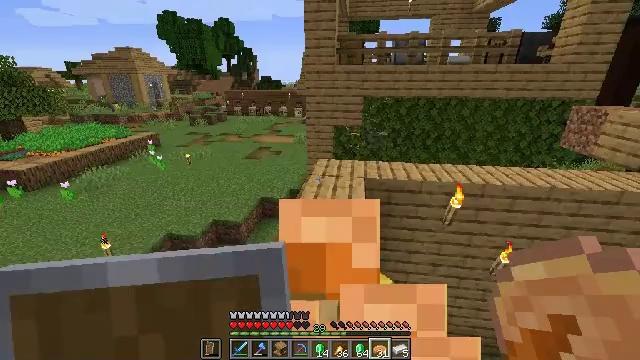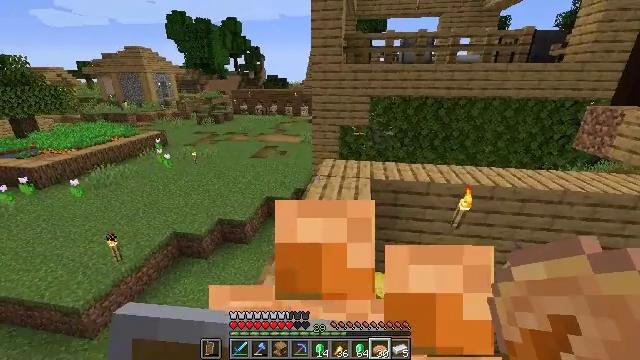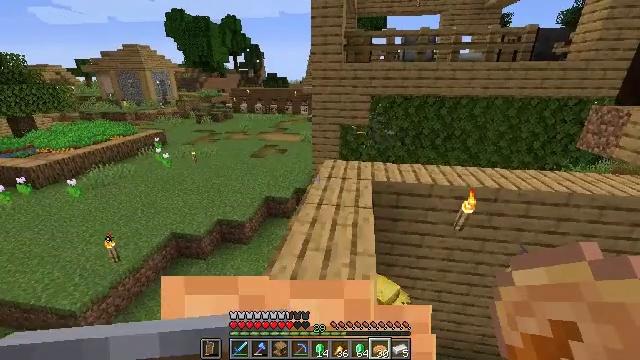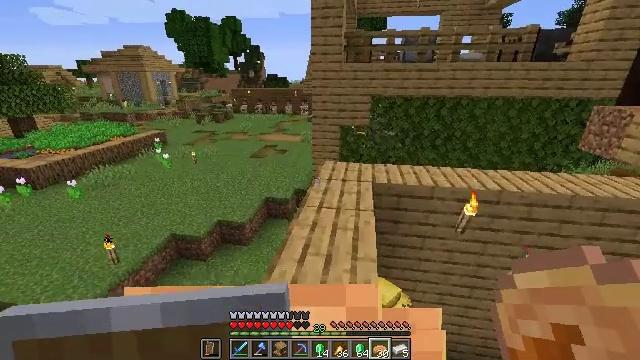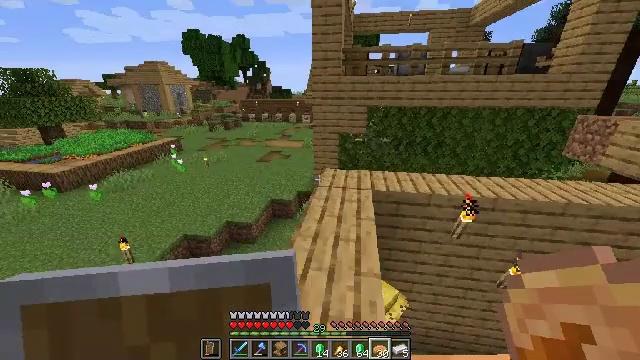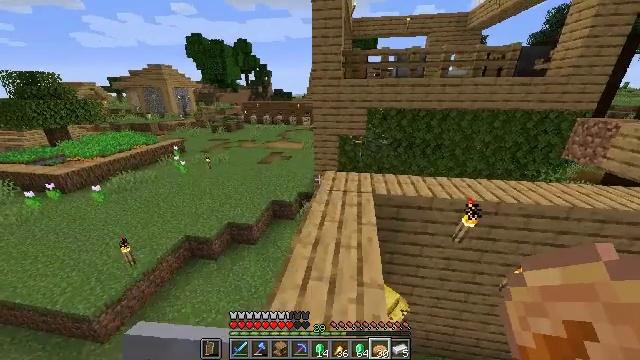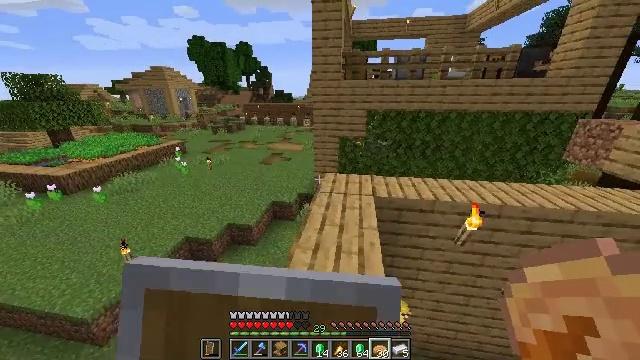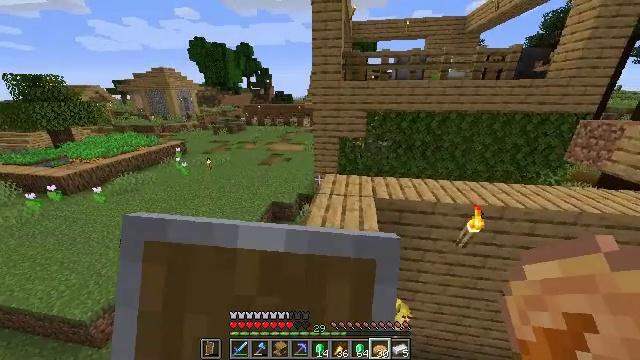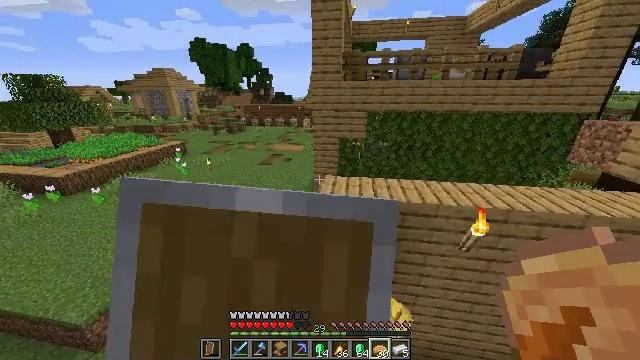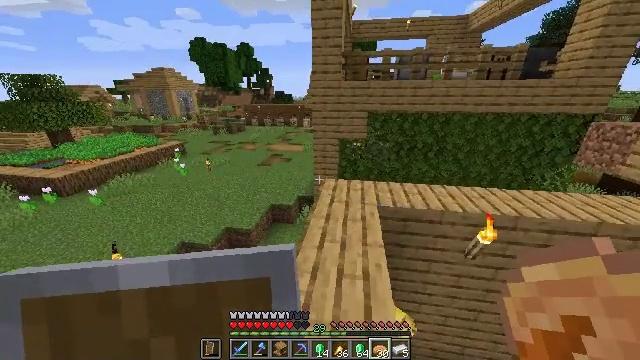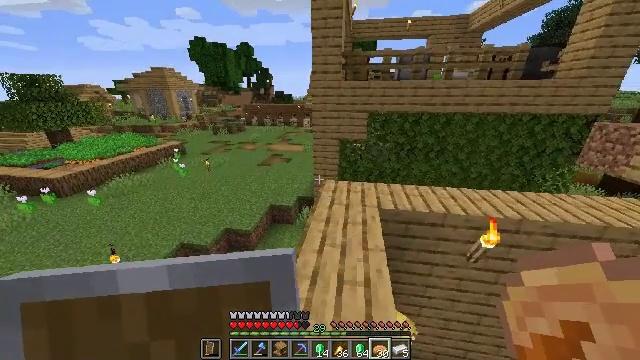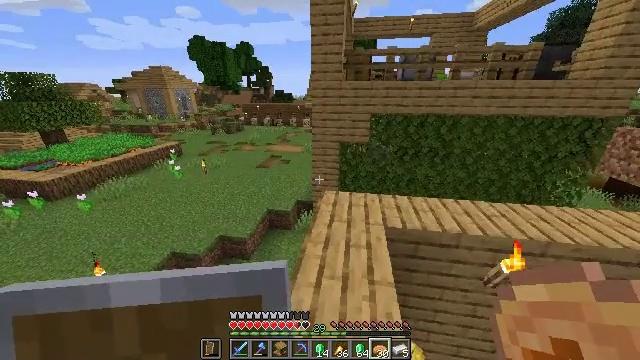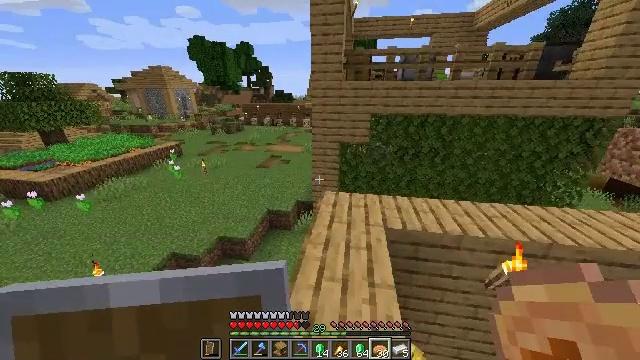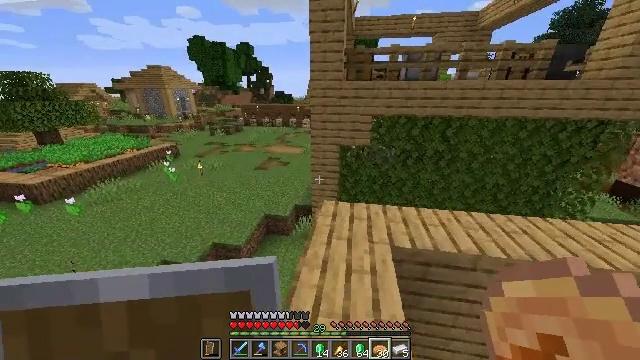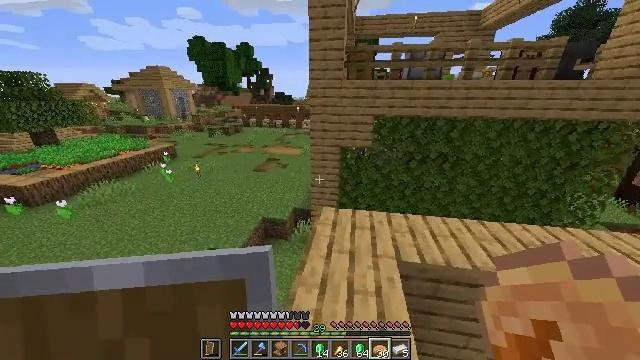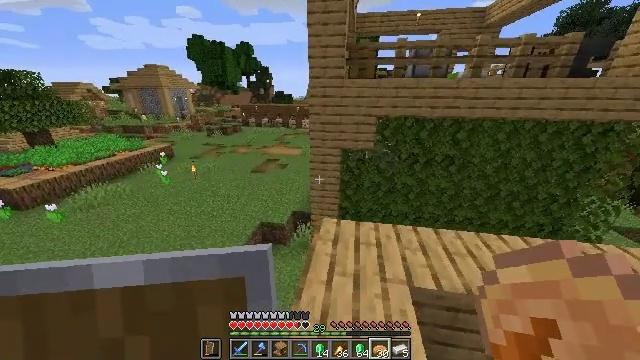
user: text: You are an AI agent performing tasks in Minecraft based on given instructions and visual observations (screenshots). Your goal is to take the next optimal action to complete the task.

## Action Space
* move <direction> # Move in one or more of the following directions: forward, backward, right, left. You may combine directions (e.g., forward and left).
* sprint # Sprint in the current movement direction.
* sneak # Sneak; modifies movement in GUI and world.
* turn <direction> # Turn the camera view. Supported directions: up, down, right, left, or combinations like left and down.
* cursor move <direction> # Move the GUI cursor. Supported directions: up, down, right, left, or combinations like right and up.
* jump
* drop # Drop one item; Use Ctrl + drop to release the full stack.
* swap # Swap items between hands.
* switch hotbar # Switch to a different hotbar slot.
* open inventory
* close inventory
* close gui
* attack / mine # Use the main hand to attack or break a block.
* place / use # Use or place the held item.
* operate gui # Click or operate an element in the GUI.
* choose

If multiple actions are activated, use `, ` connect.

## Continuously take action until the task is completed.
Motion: motion action
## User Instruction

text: Drop birch planks.
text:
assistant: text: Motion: move forward, sprint, turn left, use / place
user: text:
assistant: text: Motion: move forward, sprint, use / place
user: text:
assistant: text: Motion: move forward, sprint, use / place
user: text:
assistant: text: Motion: move forward, sprint, use / place
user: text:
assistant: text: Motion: move forward, sprint, use / place
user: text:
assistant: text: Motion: move forward, sprint, use / place
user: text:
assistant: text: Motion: move forward, sprint, use / place
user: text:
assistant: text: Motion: move forward, sprint, use / place
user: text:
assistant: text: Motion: move forward, sprint
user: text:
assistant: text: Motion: move forward, sprint
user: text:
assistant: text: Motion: move forward, sprint
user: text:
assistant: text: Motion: move forward, sprint
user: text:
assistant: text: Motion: move forward, sprint
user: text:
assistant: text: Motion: move forward, sprint
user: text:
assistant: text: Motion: move forward, sprint
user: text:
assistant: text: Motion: move forward, sprint, turn left and down
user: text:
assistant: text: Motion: move forward, sprint, turn left and down
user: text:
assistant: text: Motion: move forward, sprint, turn left and down
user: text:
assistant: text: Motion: move forward, sprint, turn left and down
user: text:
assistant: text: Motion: move forward, sprint, turn left and down
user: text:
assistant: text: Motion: move forward, sprint, turn left and down, jump
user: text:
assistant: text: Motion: move forward, sprint, turn left, jump
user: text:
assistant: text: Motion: move forward, sprint, turn left, jump
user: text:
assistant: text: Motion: move forward, sprint, turn left, jump
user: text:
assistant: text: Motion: move forward, sprint, jump
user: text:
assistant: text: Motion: move forward, sprint, jump
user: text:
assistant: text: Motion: move forward, sprint, jump
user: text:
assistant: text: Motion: move forward, sprint, jump
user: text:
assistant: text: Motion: move forward, sprint, jump
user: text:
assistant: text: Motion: move forward, sprint, jump